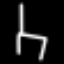
Label: chair